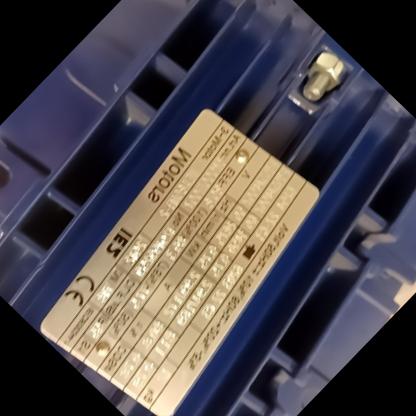
Klasa: tabliczka-znamionowa